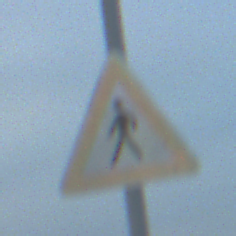
Verkehrszeichen: FussgaengerRechts
Umgebung: Outdoor, Beach
Tageszeit: SunriseSunset
Wetter: PartlyCloudy
Licht: Natural
Jahreszeit: NotSpecified
Kontrast: LowContrast